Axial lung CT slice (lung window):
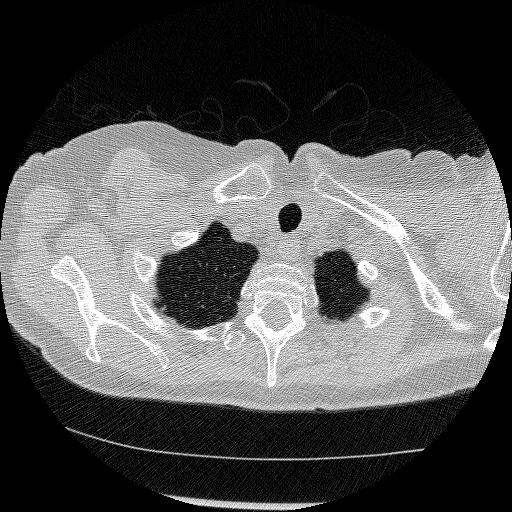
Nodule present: no